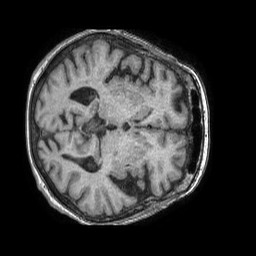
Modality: T1w
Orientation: axial
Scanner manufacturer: philips
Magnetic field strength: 1.5 T
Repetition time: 0.007564 s
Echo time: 0.003435 s